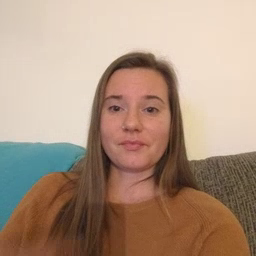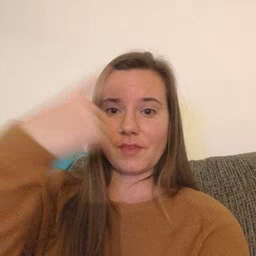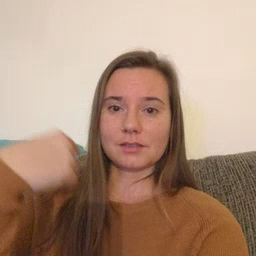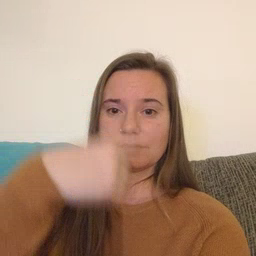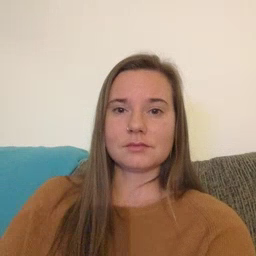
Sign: face